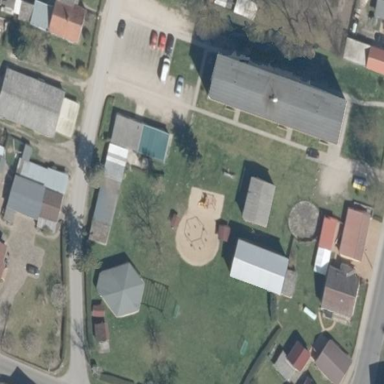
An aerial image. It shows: Village green area.